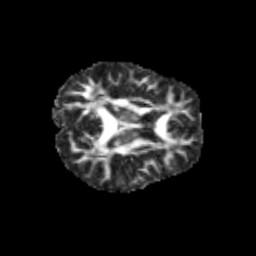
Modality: FA
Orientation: axial
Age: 12
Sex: female
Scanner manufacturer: siemens
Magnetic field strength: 3 T
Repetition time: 3.8 s
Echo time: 0.07 s